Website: lowes
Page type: address-validator
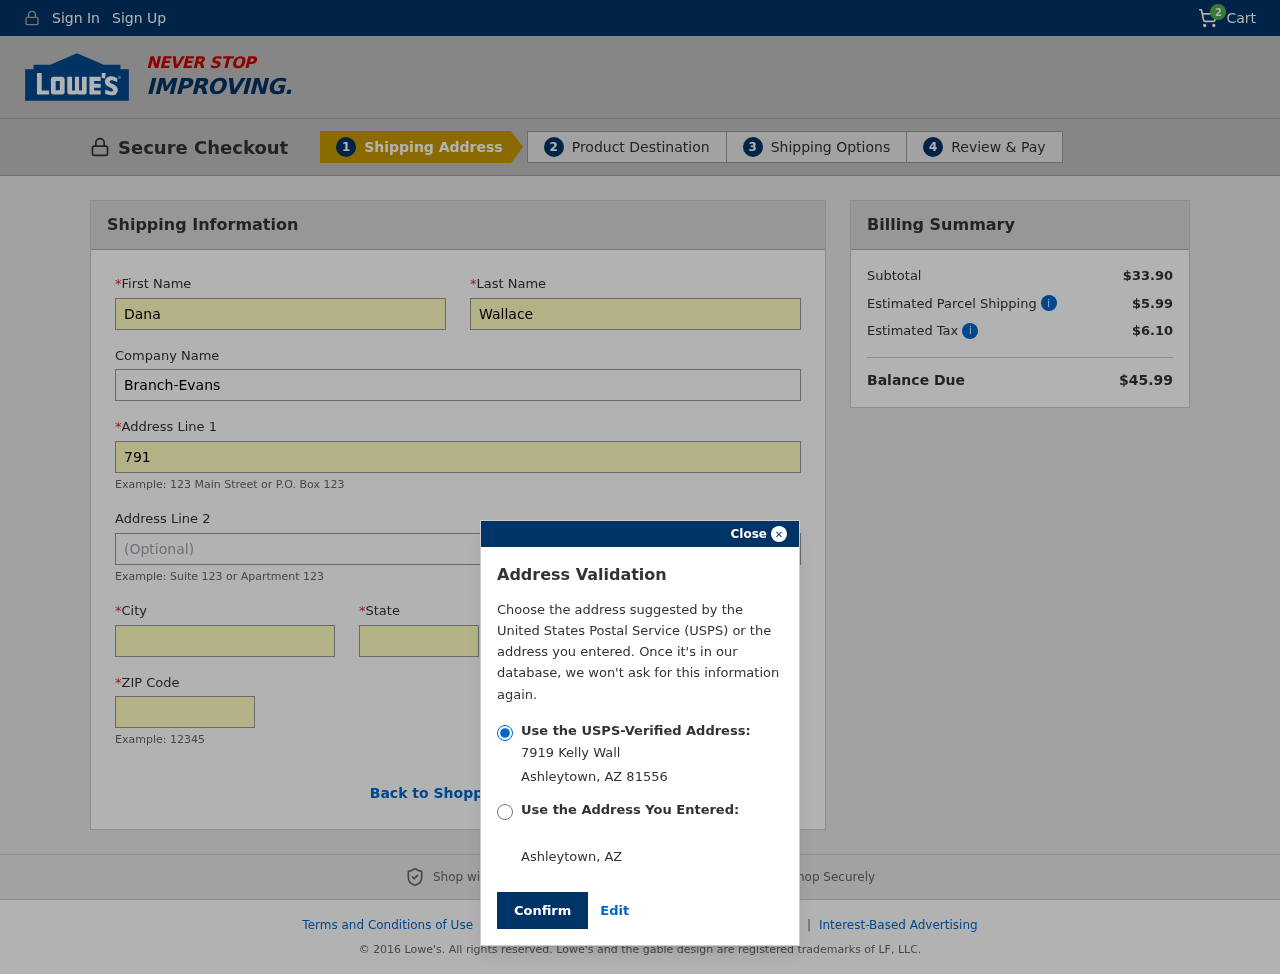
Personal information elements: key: PII_CITY
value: Ashleytown
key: PII_COMPANY
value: Branch-Evans
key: PII_FIRSTNAME
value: Dana
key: PII_LASTNAME
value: Wallace
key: PII_POSTCODE
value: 81556
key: PII_STATE
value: Arizona
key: PII_STATE_ABBR
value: AZ
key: PII_STREET
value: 7919 Kelly Wall
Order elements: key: ORDER_NUM_ITEMS
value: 2
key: ORDER_SUBTOTAL
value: $33.90
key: ORDER_SHIPPING_COST
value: $5.99
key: ORDER_TAX
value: $6.10
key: ORDER_TOTAL
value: $45.99